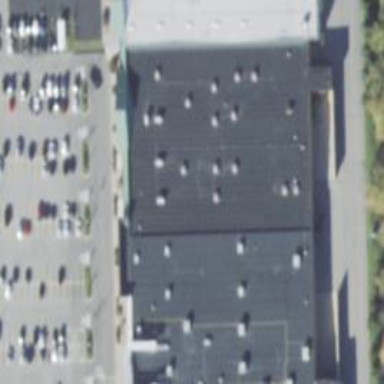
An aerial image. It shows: Building.